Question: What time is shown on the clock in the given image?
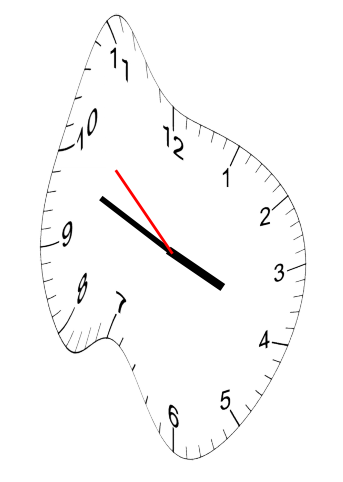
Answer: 03:48:52